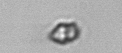
Label: Heterocapsa_rotundata